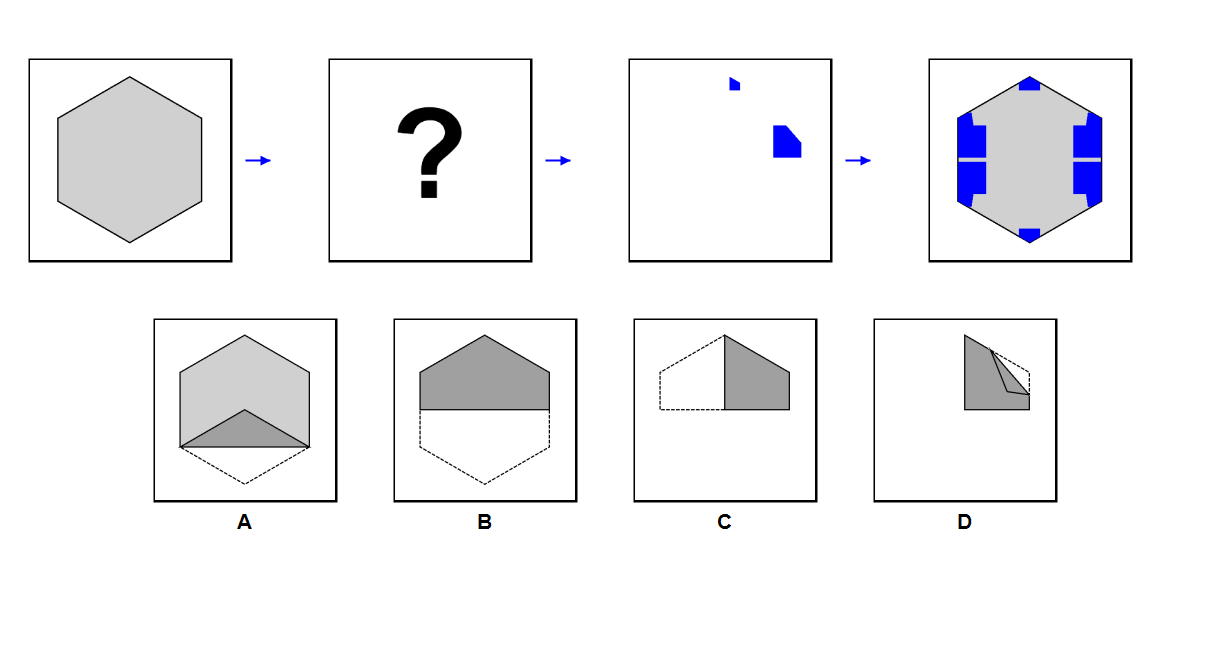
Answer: A